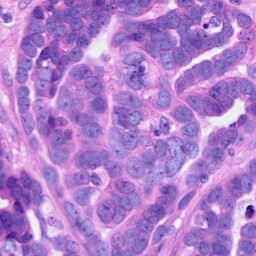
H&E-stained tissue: Ovarian